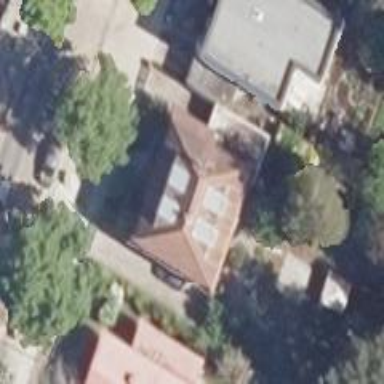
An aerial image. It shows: Detached building.